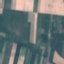
Land use / land cover: AnnualCrop